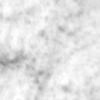
Label: no_change